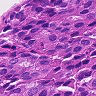
Metastatic tissue present: yes